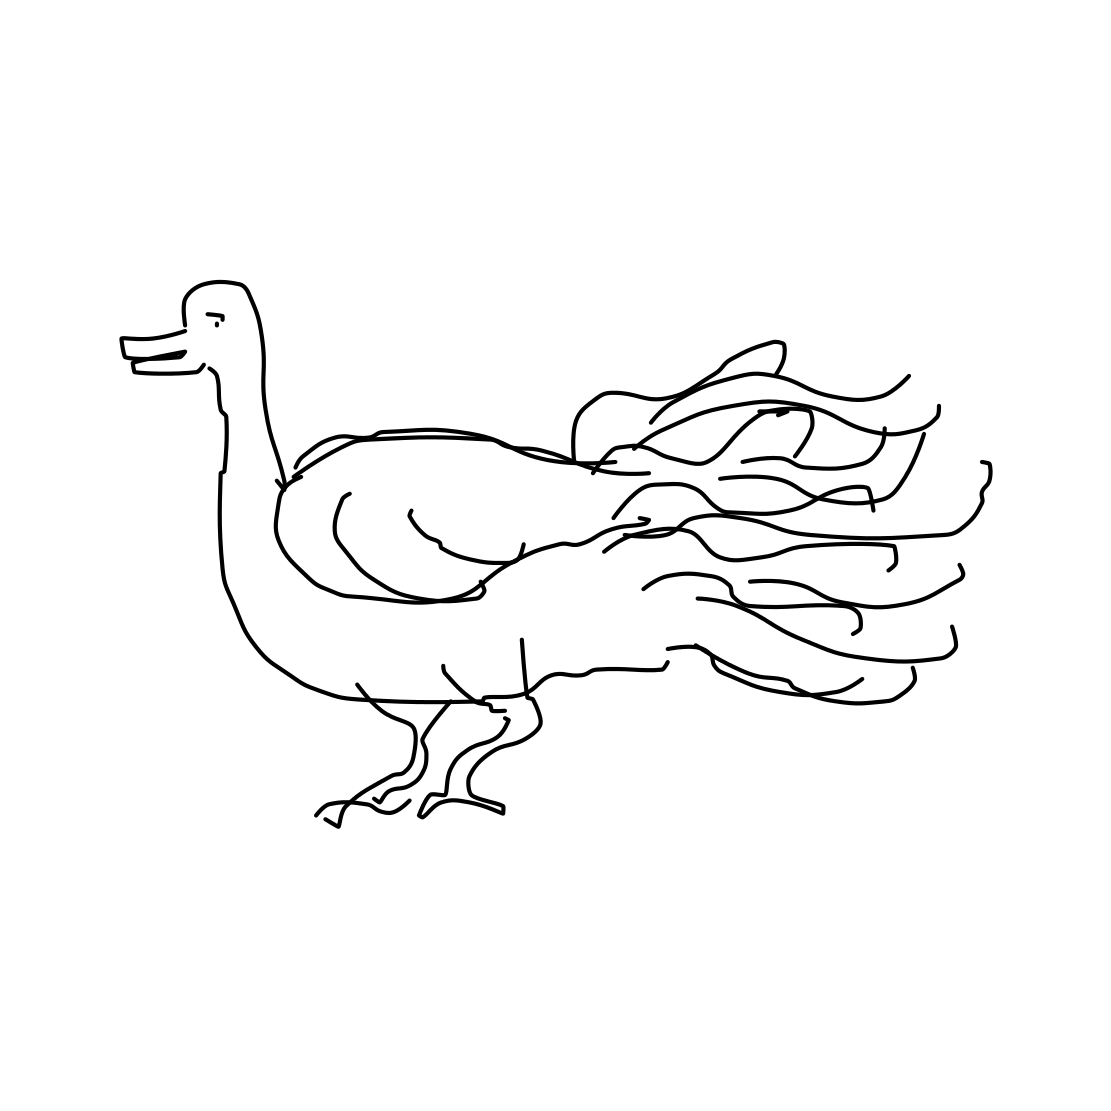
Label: swan